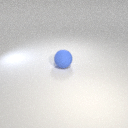
large blue rubber sphere